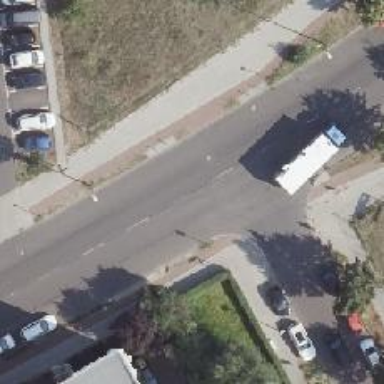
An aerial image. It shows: Unmarked crossing on the road.